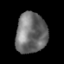
Tissue: lung
Cell type: Epithelial cells
Senescence score: 0.1817
Nuclear area (px): 1232
Mean DAPI intensity: 110.994